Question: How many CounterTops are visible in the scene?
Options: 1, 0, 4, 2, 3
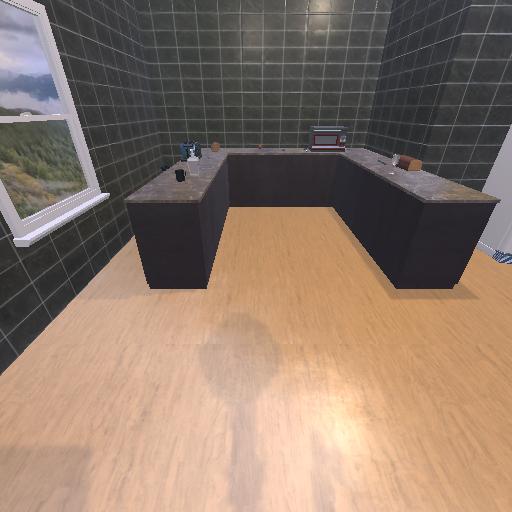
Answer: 1